Question: When I restarted my computer after updating my arch linux, I encounter this problem, does anyone know how to fix it?
The picture below is the error message that is reported when I start my computer.

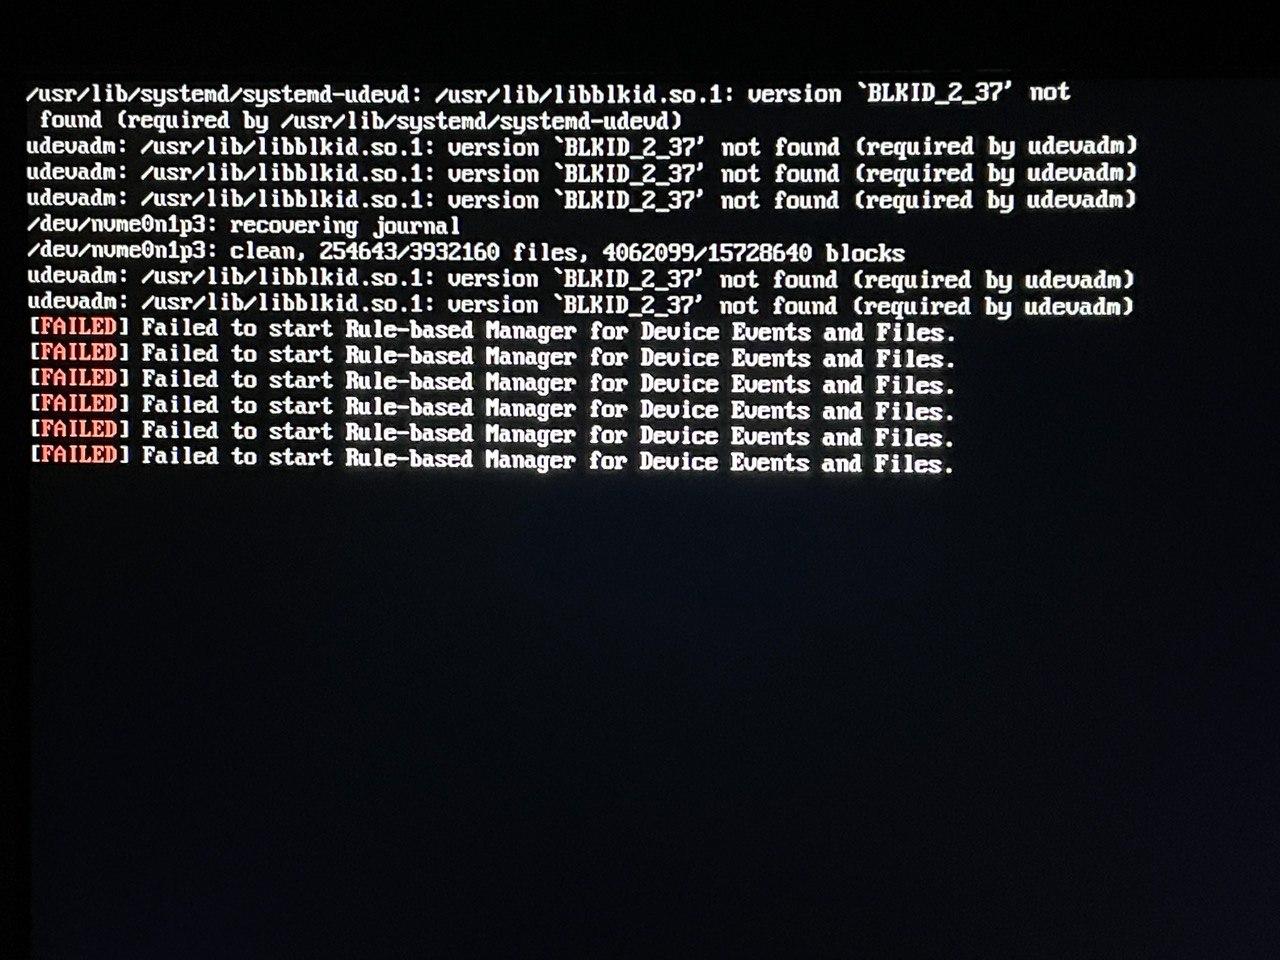
Answer: I had this happen to me today and finally managed to fix it - and to give a bit of context to anyone who happens to stumble into the same issue in the future, I was trying to install a driver meant for an earlier version of linux onto the current 5.10 and 5.4 LTS (in Manjaro).
Anyway, assuming my steps would help you, I am going to list them out below as best as I can:
- - - '/mnt'- '# chroot /mnt /bin/sh'- '# pacman -Syu'-
Once the process is completed, unmount and reboot to the original Linux installation and hopefully it should all be fine.